Field crop: maize
Growth stage: 2
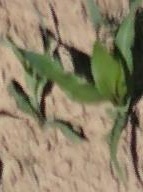
Species: maize